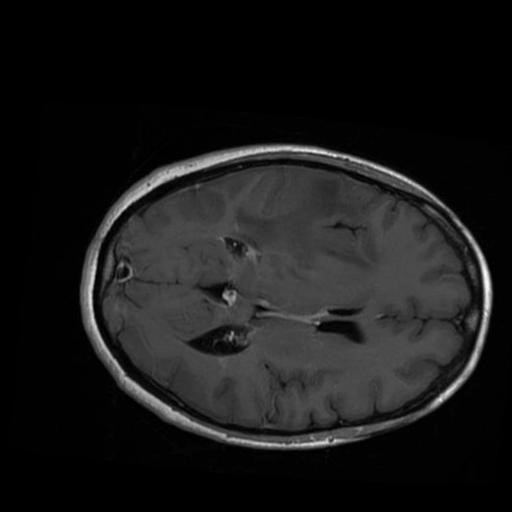
Label: brain_glioma